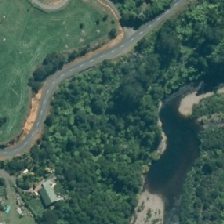
Land cover: deciduous_hardwood